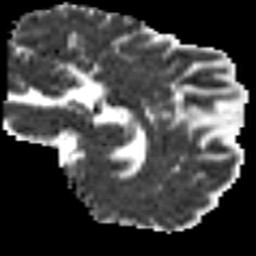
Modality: MD
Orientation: sagittal
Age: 33
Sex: male
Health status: ill
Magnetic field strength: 3 T
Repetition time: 9 s
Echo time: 0.093 s